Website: macys
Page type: billing-address
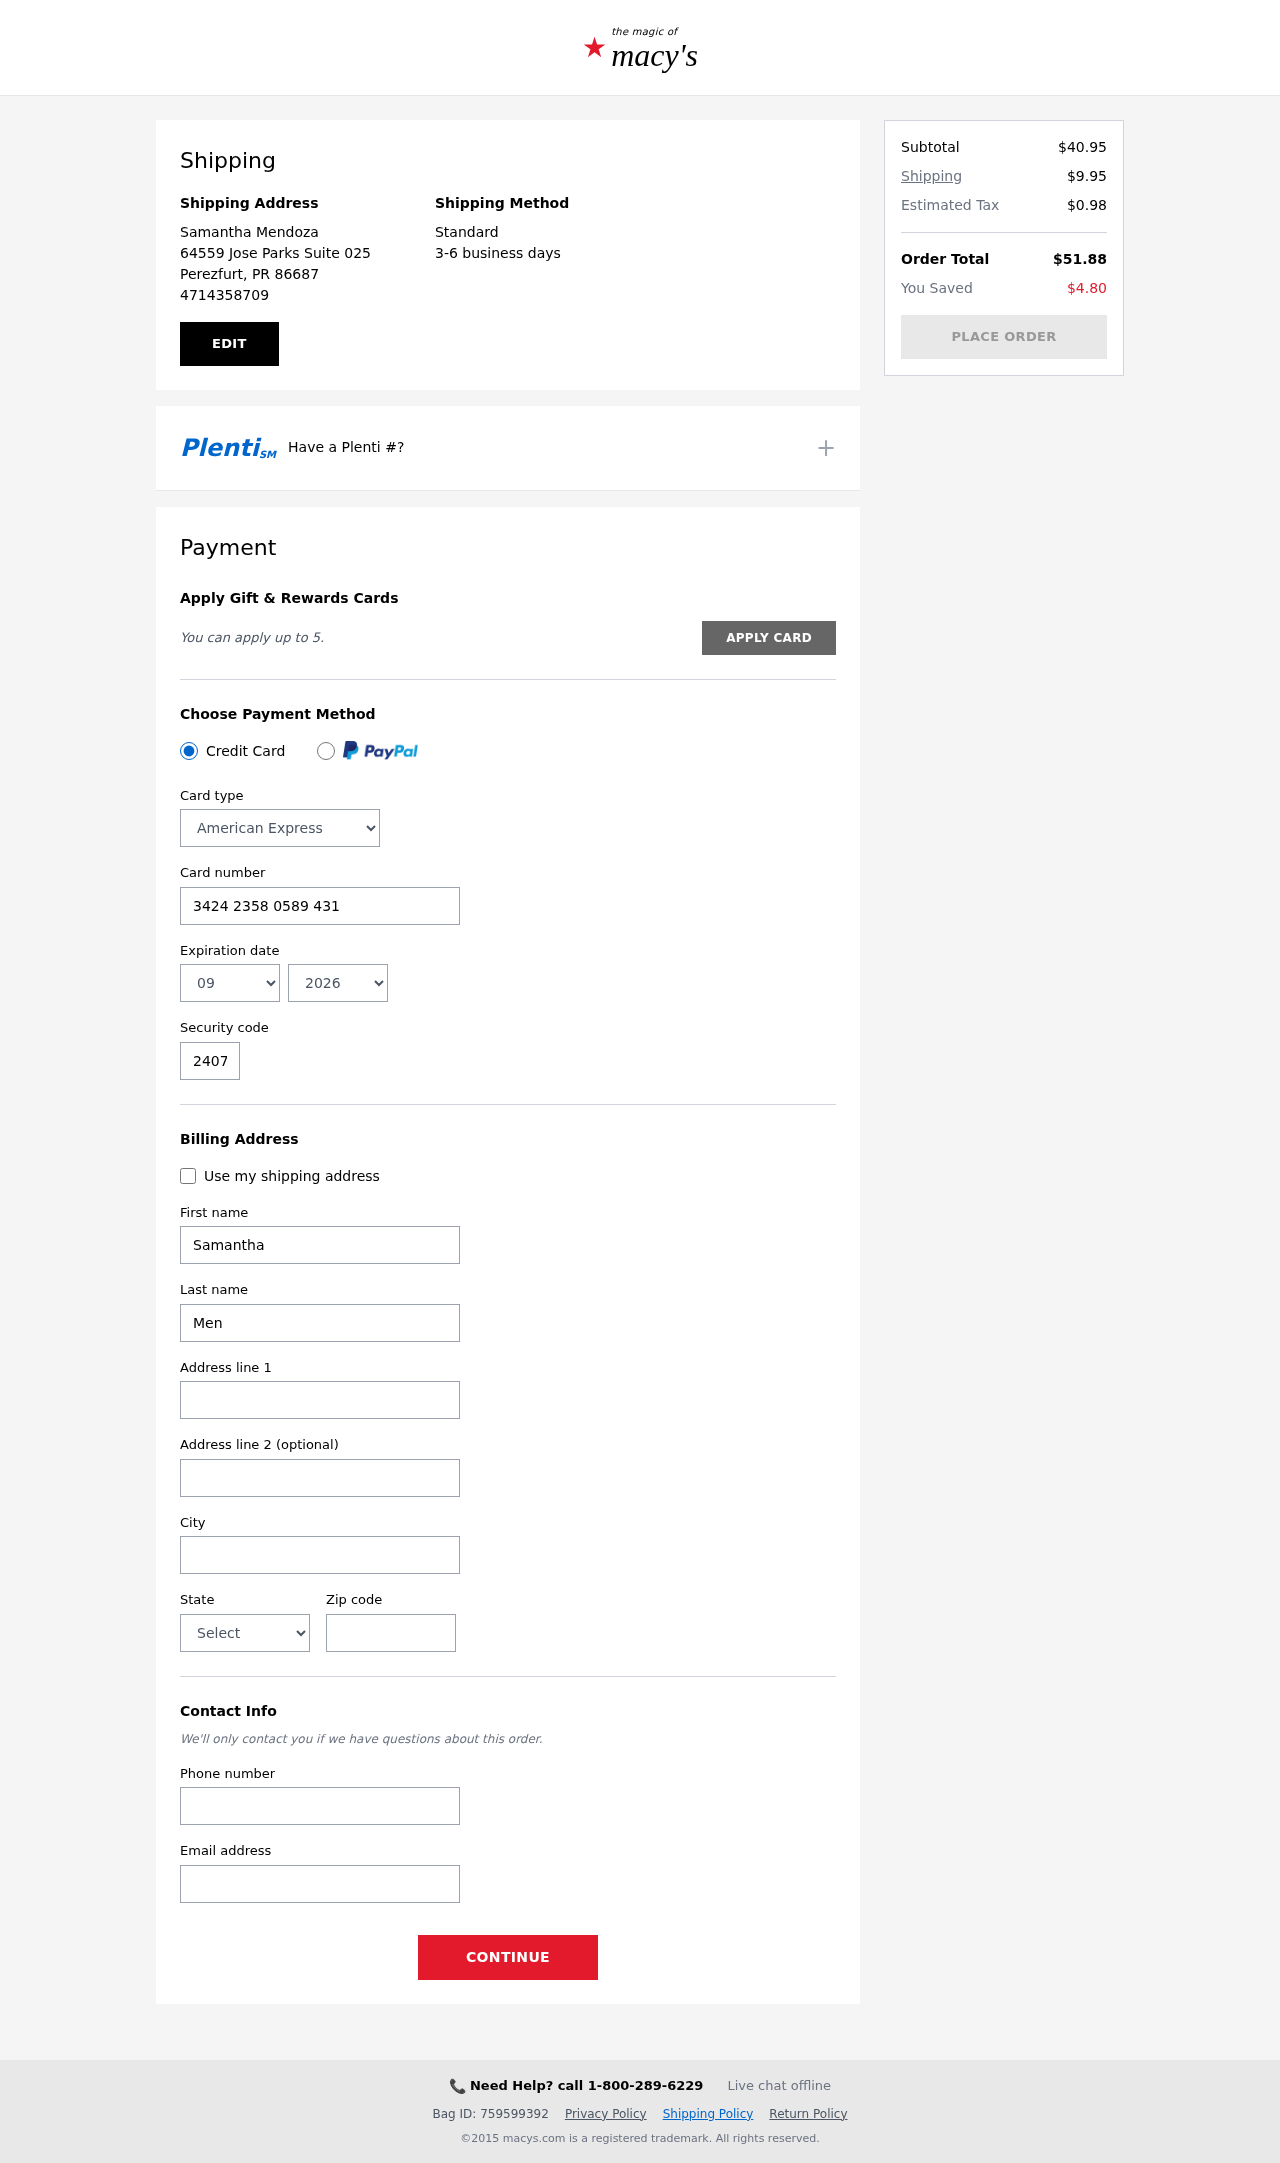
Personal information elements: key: PII_CARD_CVV
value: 2407
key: PII_CARD_EXPIRY_MONTH
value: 09
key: PII_CARD_EXPIRY_YEAR
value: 26
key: PII_CARD_NUMBER
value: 3424 2358 0589 431
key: PII_CARD_TYPE
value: American Express
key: PII_CITY
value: Perezfurt
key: PII_CITY_STATE_ZIP
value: Perezfurt, PR 86687
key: PII_EMAIL
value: samantha.mendoza@hotmail.com
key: PII_FIRSTNAME
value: Samantha
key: PII_FULLNAME
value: Samantha Mendoza
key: PII_LASTNAME
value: Mendoza
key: PII_PHONE
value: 4714358709
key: PII_POSTCODE
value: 86687
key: PII_STATE
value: PR
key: PII_STREET
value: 64559 Jose Parks Suite 025
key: PII_STREET2
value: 721 Rodriguez Track
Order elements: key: ORDER_SUBTOTAL
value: $40.95
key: ORDER_SHIPPING_COST
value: $9.95
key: ORDER_TAX
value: $0.98
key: ORDER_TOTAL
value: $51.88
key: ORDER_SAVINGS
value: $4.80